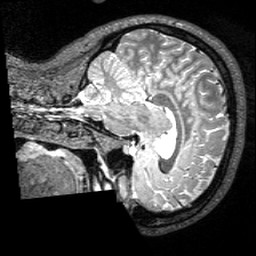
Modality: T2w
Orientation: sagittal
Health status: healthy
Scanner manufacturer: siemens
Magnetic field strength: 3 T
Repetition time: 4.8 s
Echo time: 0.458 s